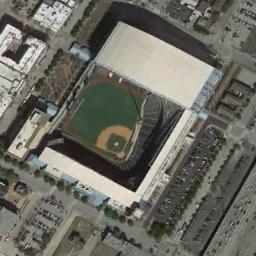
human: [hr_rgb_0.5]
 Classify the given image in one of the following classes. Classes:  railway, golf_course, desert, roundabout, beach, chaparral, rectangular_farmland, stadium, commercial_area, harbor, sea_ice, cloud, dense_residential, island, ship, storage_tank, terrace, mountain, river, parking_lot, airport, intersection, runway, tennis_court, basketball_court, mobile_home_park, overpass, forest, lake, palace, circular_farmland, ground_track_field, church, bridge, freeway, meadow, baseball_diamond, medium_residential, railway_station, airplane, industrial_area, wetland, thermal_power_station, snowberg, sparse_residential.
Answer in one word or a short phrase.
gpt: stadium